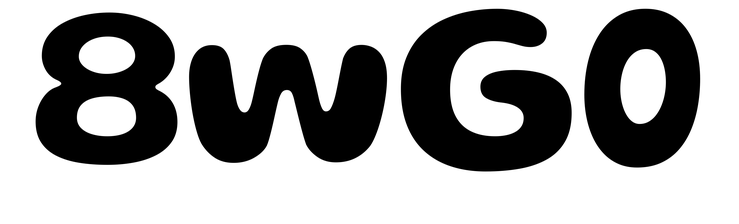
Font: Gluten_SemiBold